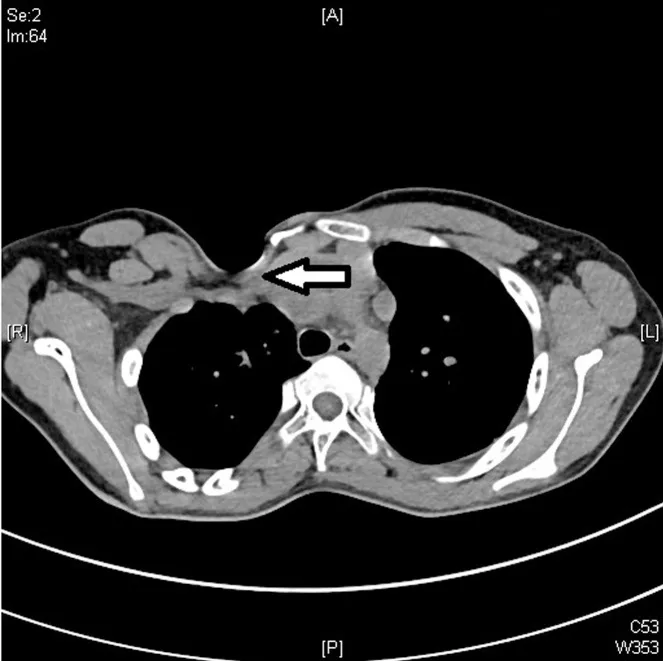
Postoperative CT scan showing the thick composite flap over the pleura (arrow).
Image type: radiology (ct)